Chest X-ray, PA view. Patient: 29 years old, sex M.
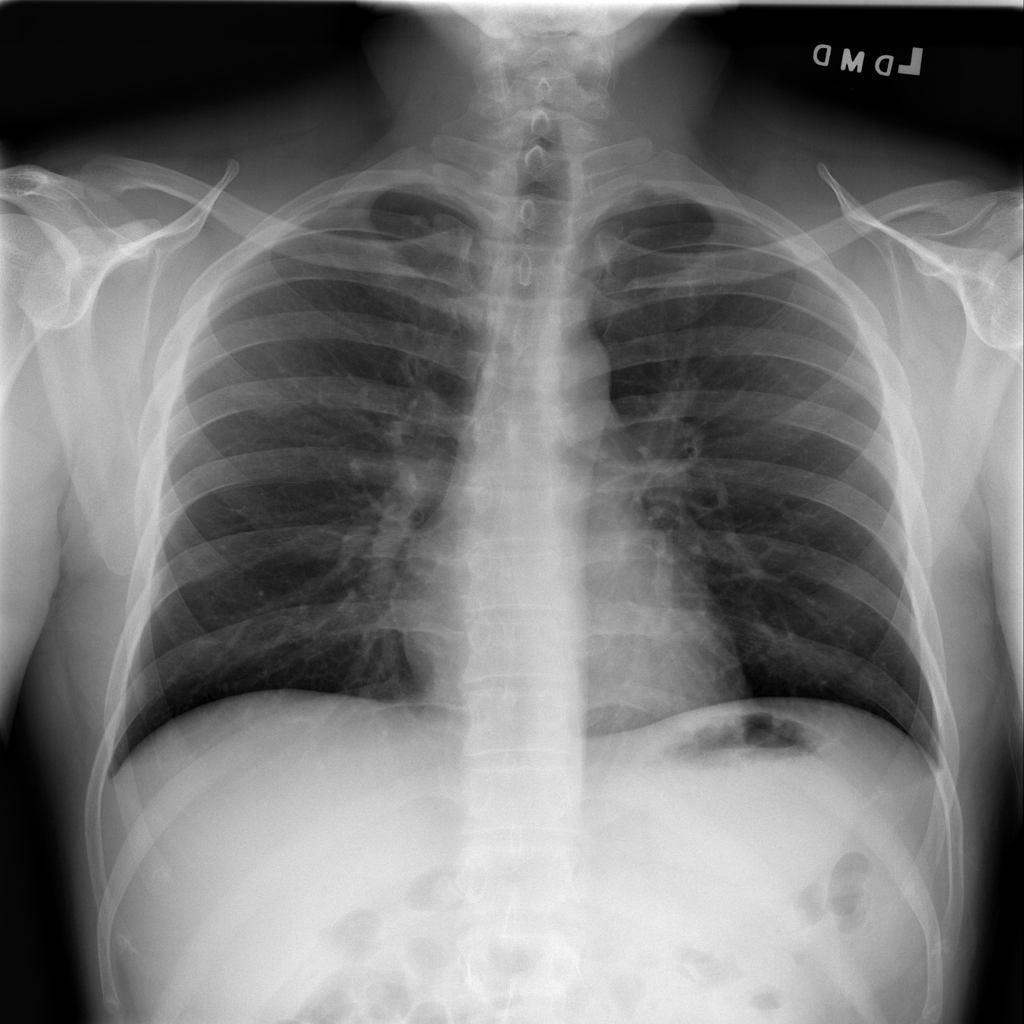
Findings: No Finding